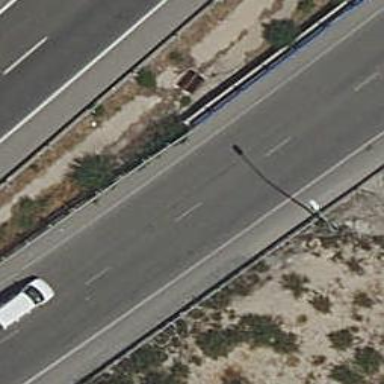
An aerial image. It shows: Motorway link.